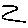
Label: zigzag